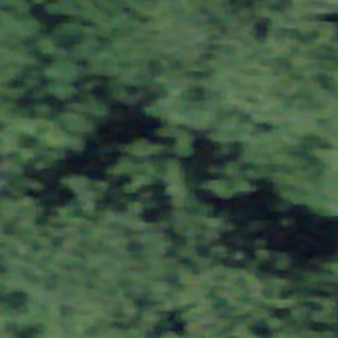
Label: other